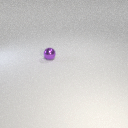
small purple metal sphere